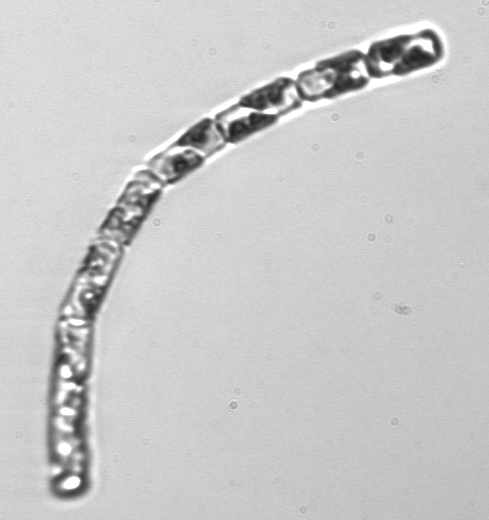
Label: Guinardia_delicatula